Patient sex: M
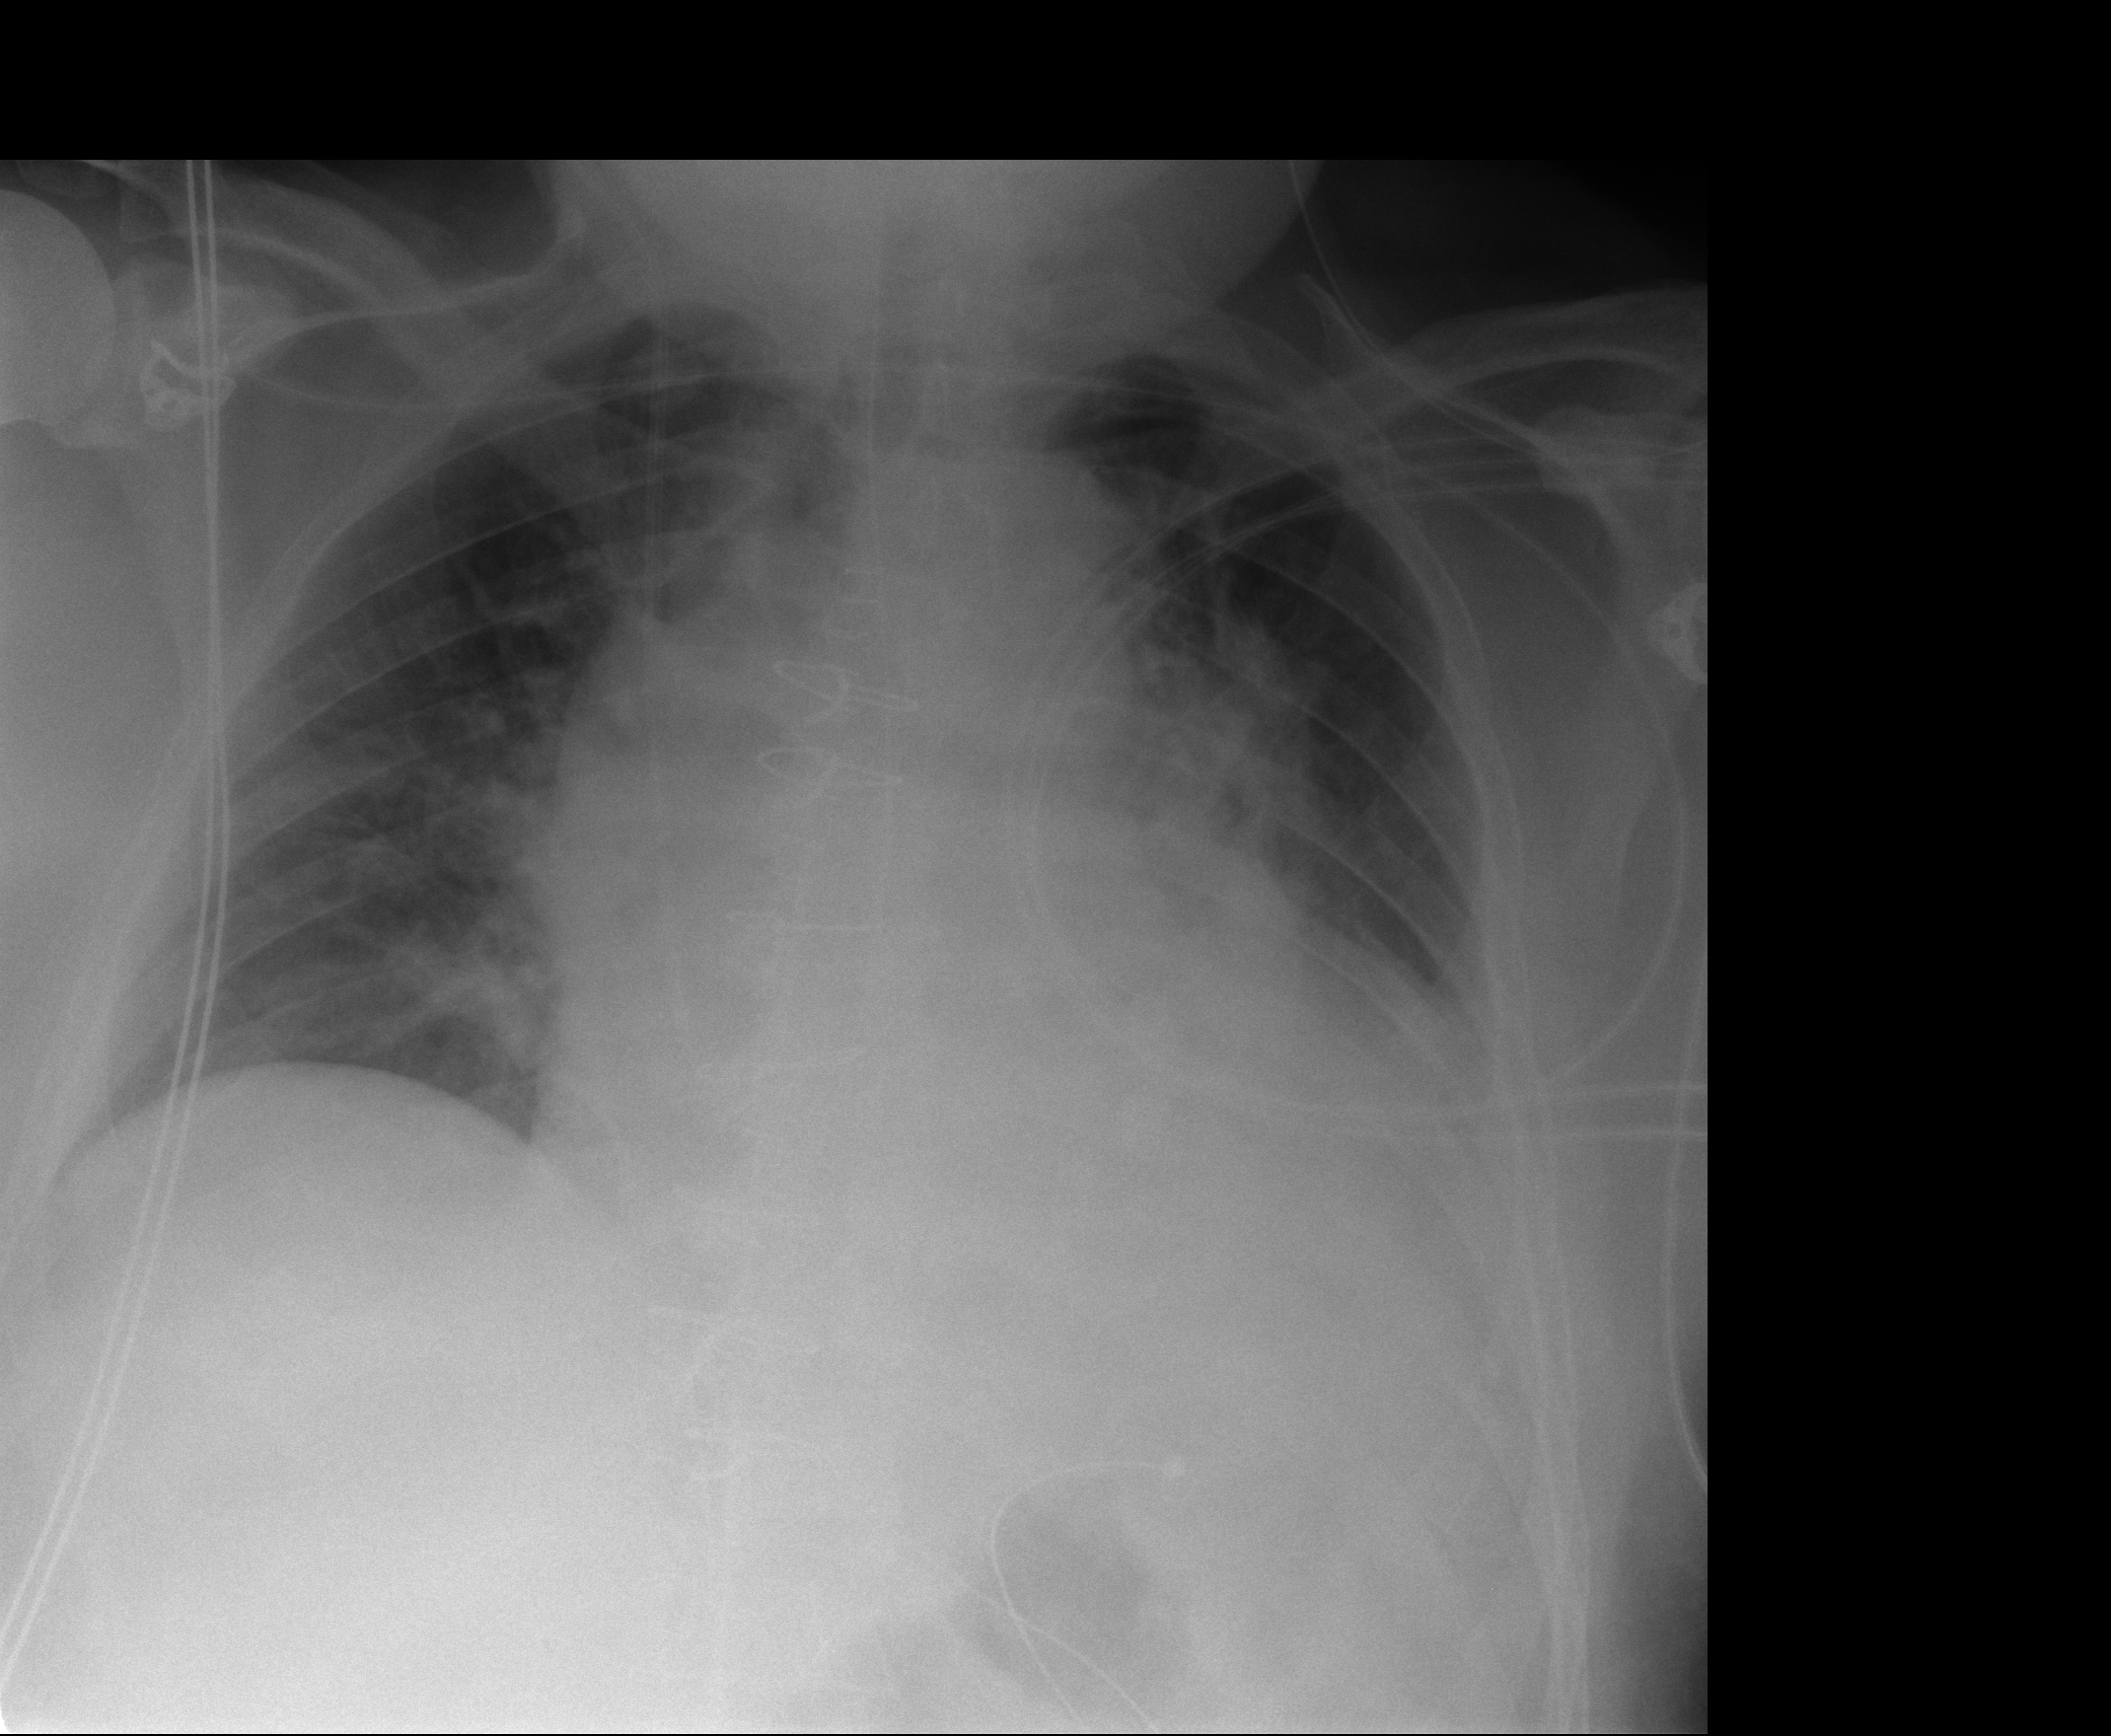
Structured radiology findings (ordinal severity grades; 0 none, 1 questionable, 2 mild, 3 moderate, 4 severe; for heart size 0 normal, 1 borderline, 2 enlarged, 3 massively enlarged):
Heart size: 3
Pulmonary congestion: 3
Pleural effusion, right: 0
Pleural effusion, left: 2
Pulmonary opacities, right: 0
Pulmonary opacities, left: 0
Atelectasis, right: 2
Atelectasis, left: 0